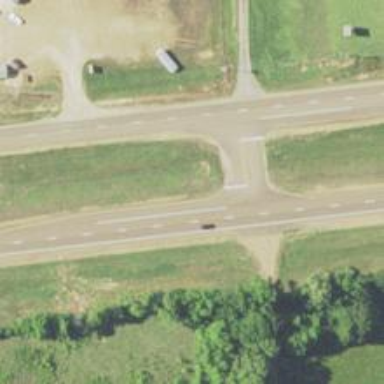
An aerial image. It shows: Trunk highway.